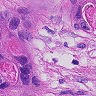
Metastatic tissue present: yes